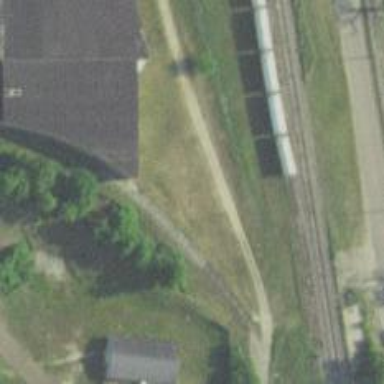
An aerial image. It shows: Disused railway siding.